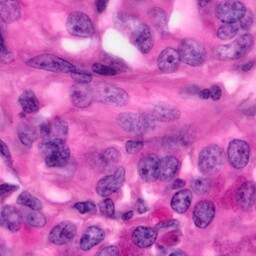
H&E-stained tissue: Pancreatic